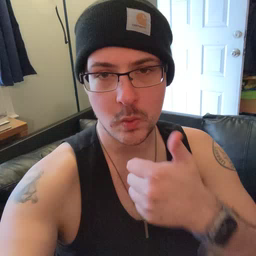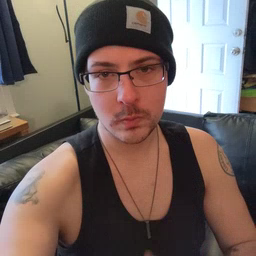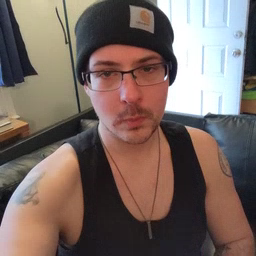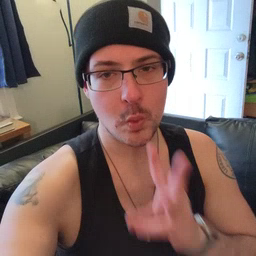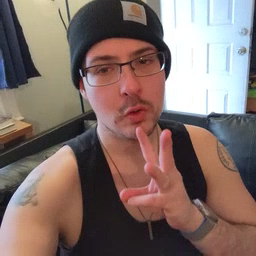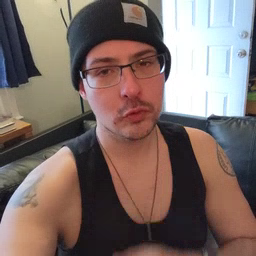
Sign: water